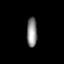
Tissue: prostate
Cell type: T cells
Senescence score: 0.3146
Nuclear area (px): 297
Mean DAPI intensity: 139.973